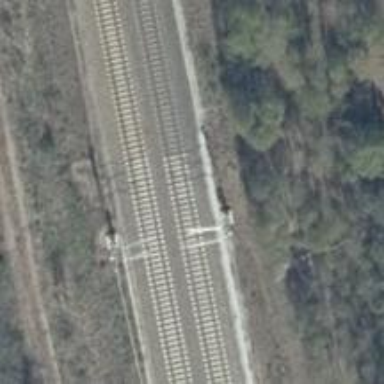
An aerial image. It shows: Milestone along the railway with catenary mast.